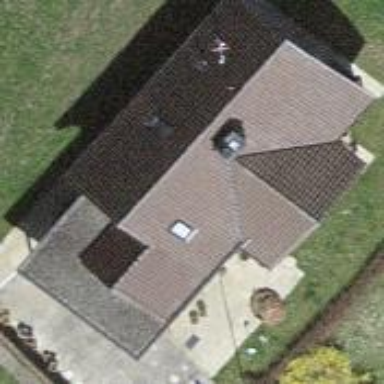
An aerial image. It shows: Simple house.